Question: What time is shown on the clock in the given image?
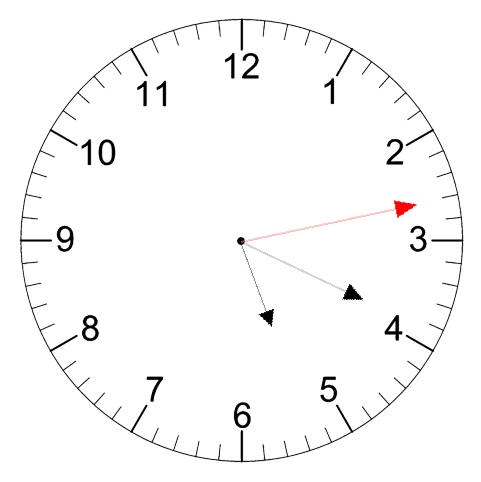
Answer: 05:19:13